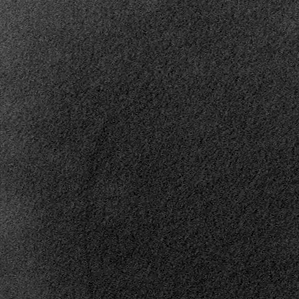
Label: frost